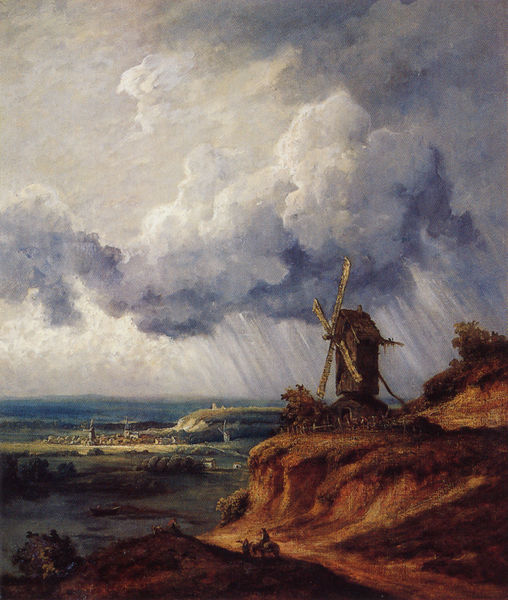
Titel: Le Moulin d'Argenteuil, Die Mühle von Argenteuil
Künstler: Georges Michel
Standort: Pau
Institution: Musée des Beaux-Arts
Schlagwörter: baum, berg, blau, felsen, flügel, gemälde, gestein, gewitter, himmel, laub, mann, meer, schatten, wasser, weiß, wolken, bäume, fluss, grün, kirchturm, landschaft, menschen, ocker, see, stadt, ufer, braun, hintergrund, licht, orange, ausblick, blick, dach, haus, rot, weg, wiese, wolke, zaun, alt, barock, mensch, holland, niederlande, öl, bach, ebene, erde, feld, felder, horizont, hügel, mühle, strauch, weite, wind, windmühle, busch, büsche, flach, gebüsch, gewässer, kirche, sonne, sträucher, wiesen, windrad, insel, land, gold, realismus, pflanzen, tal, anhöhe, bauern, boot, esel, pferd, reiter, turm, windmühlen, bewölkt, küste, schiff, sommer, strand, wellen, ansicht, ort, abhang, lehm, berge, hang, klippen, verlassen, dorf, landschaftsmalerei, idylle, hafen, romantik, sturm, unwetter, vorsprung, wetter, stimmung, zeigen, bauer, klippe, ortschaft, regen, senke, strahlen, regenwolken, karg, wanderer, onne, thal, drache, mühlrad, sschatten, pastel, dor, schauer, statd, don quichote, hprizont, bindfaden, cumulus, erkde, müle, regnen, wolken#regen, windmühle regen